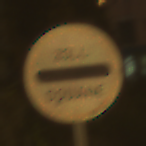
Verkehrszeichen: Zollstelle
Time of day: Night
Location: Outdoor (Urban)
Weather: Clear
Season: NotSpecified
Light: Artificial